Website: macys
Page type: billing-address
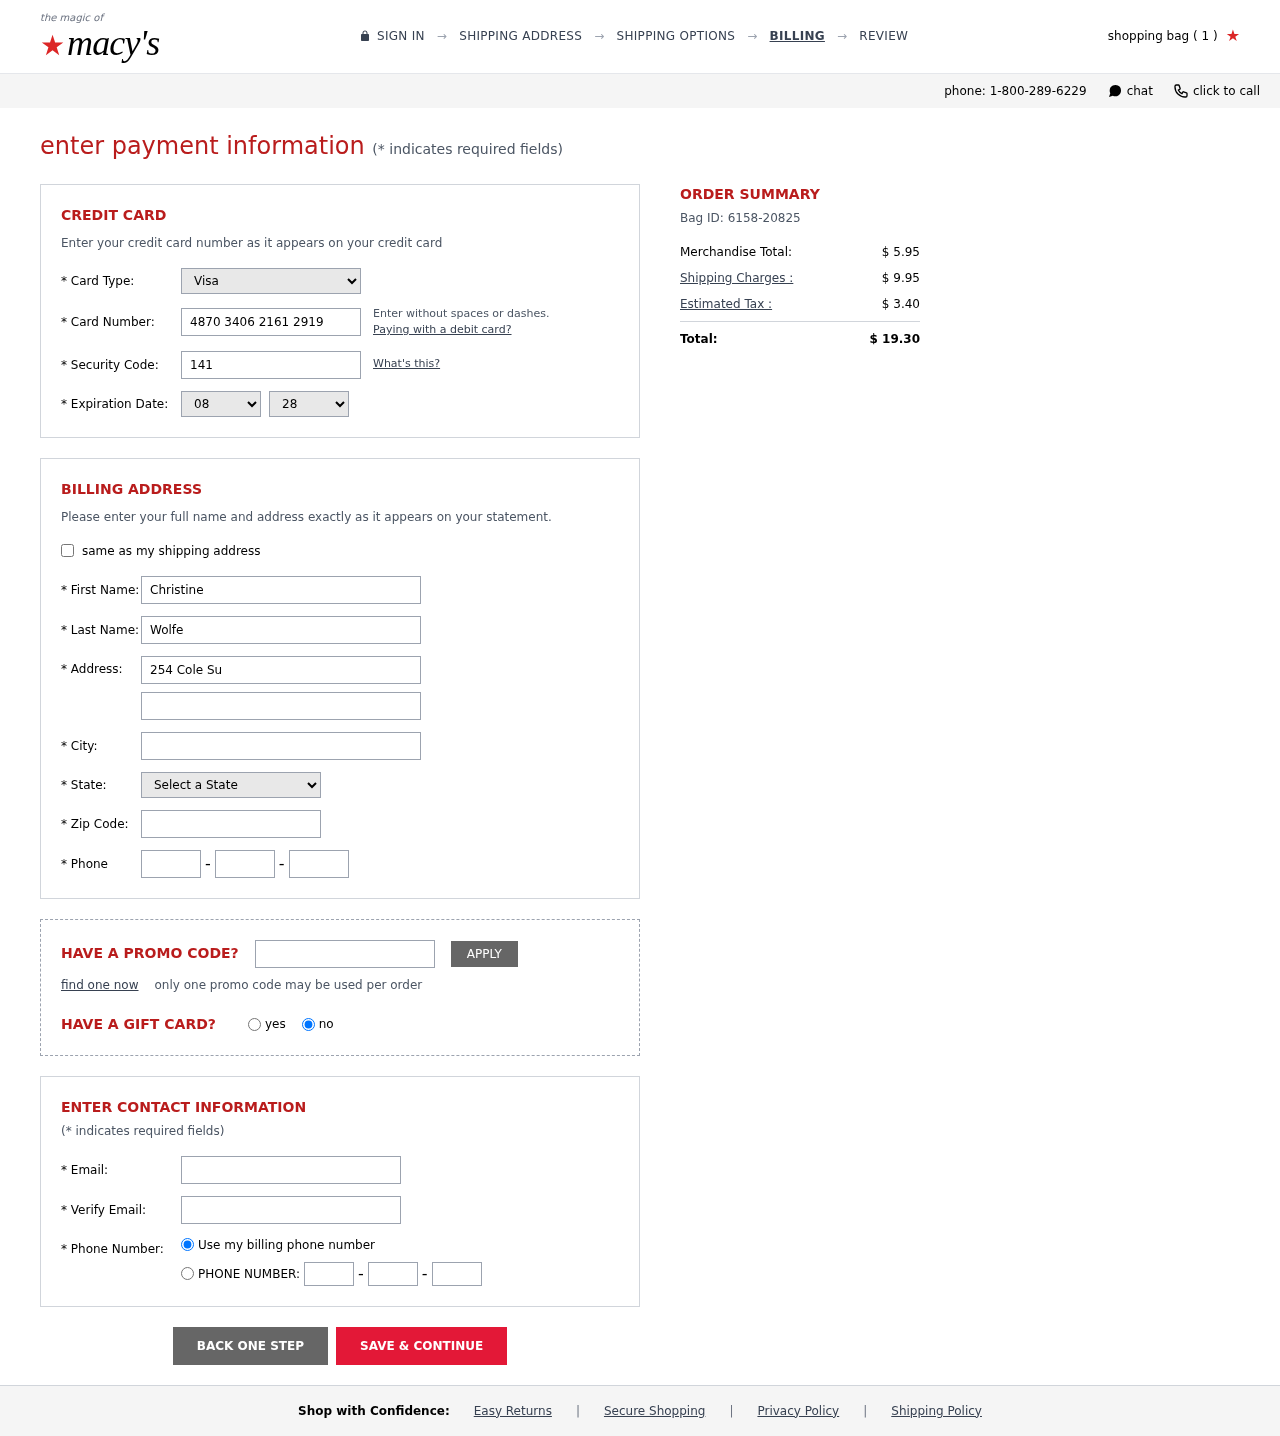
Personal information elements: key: PII_CARD_CVV
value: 141
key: PII_CARD_EXPIRY_MONTH
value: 08
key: PII_CARD_EXPIRY_YEAR
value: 28
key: PII_CARD_NUMBER
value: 4870 3406 2161 2919
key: PII_CARD_TYPE
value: Visa
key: PII_CITY
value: North James
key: PII_EMAIL
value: christine.wolfe@hotmail.com
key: PII_FIRSTNAME
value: Christine
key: PII_LASTNAME
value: Wolfe
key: PII_PHONE_AREA
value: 499
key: PII_PHONE_PREFIX
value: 616
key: PII_PHONE_SUFFIX
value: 4447
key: PII_POSTCODE
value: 79312
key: PII_STATE_ABBR
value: NV
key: PII_STREET
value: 254 Cole Summit
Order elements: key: ORDER_NUM_ITEMS
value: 1
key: ORDER_ID
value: Bag ID: 6158-20825
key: ORDER_SUBTOTAL
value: $ 5.95
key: ORDER_SHIPPING_COST
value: $ 9.95
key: ORDER_TAX
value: $ 3.40
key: ORDER_TOTAL
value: $ 19.30